Aerial crown-view tile of a tropical tree (Barro Colorado Island, Panama), acquired 20250616:
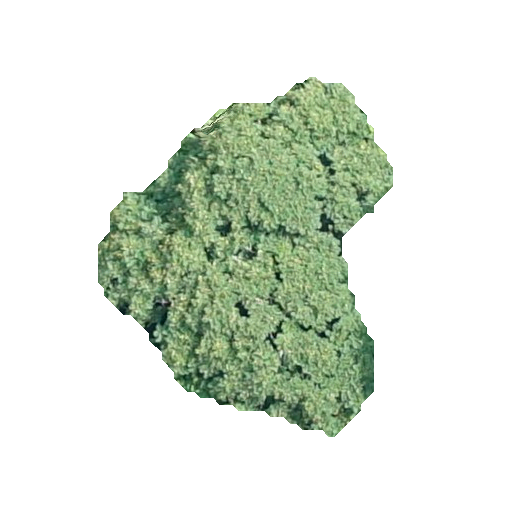
Species: Jacaranda copaia
GBIF accepted scientific name: Jacaranda copaia
Crown area: 99.899 m²